Breast ultrasound image
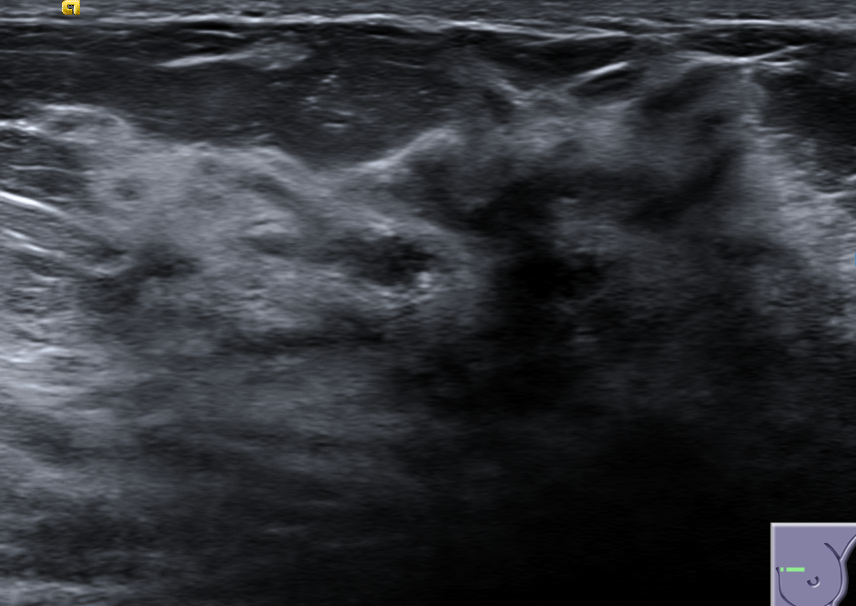
Diagnosis: normal